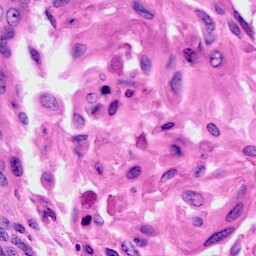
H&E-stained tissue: Cervix